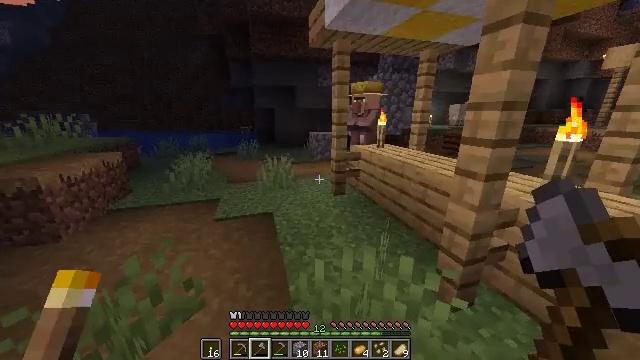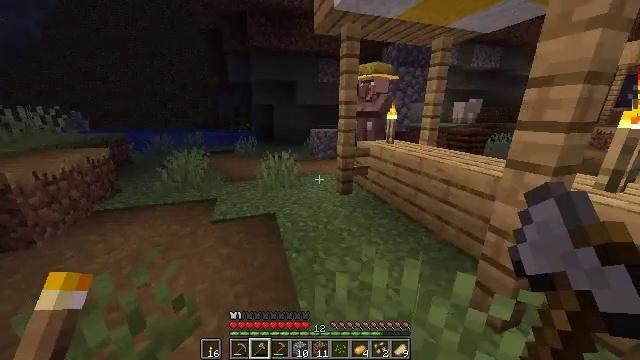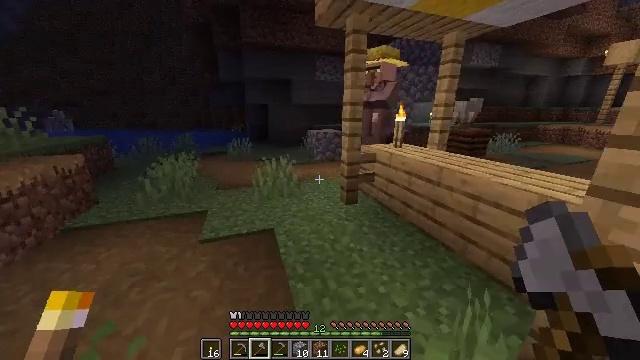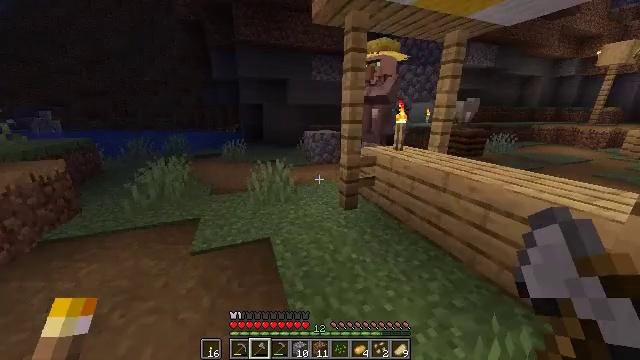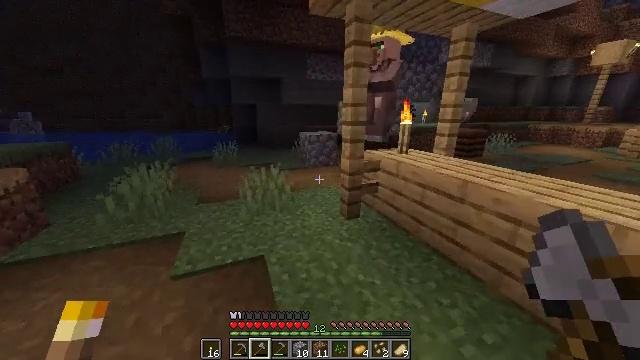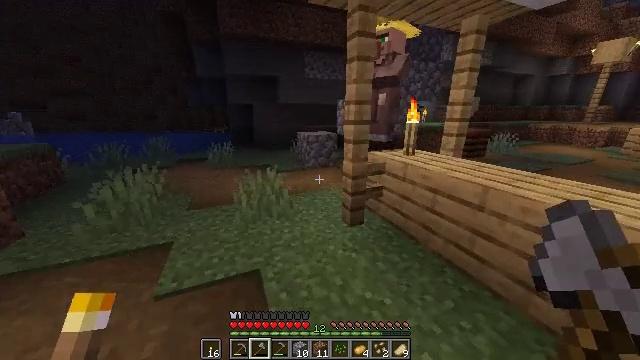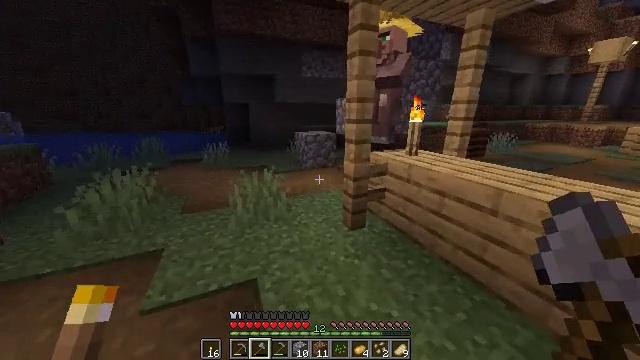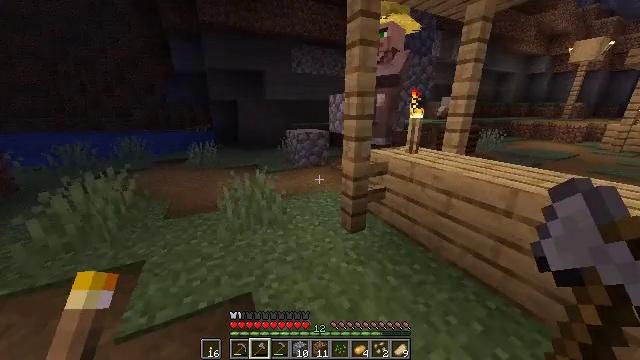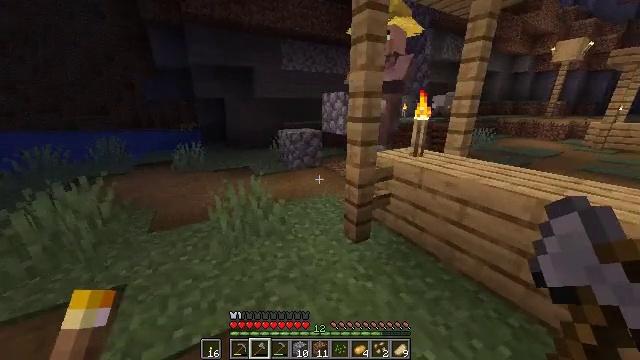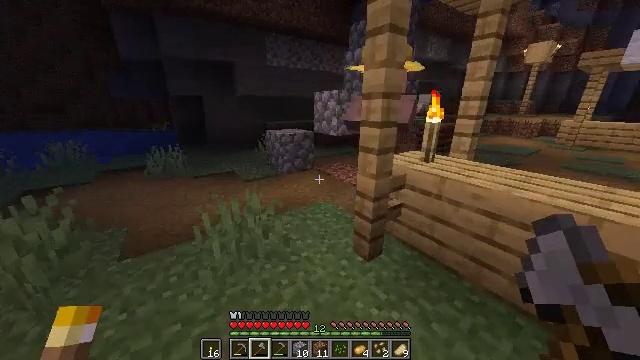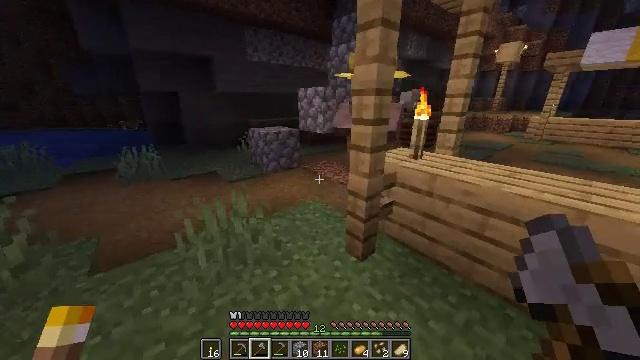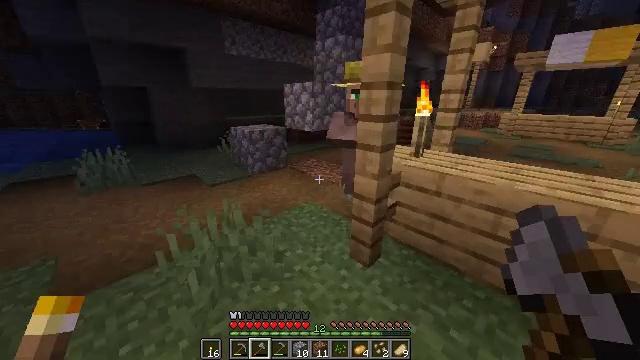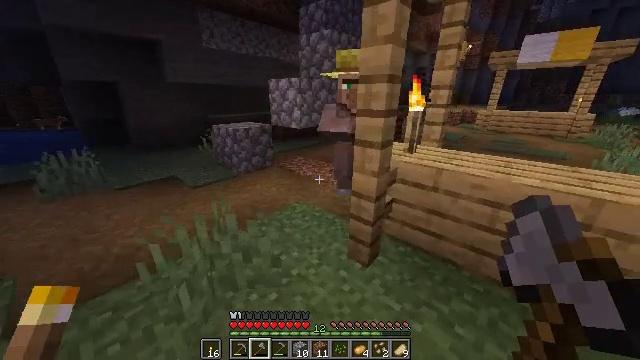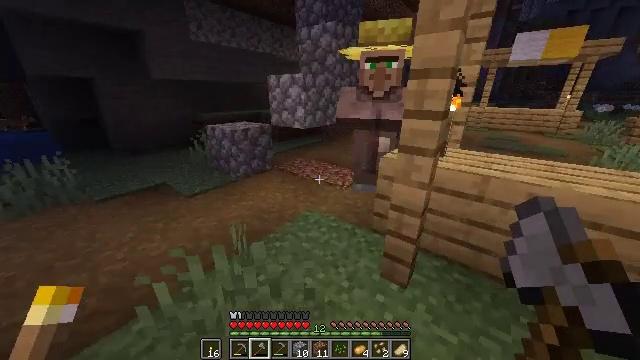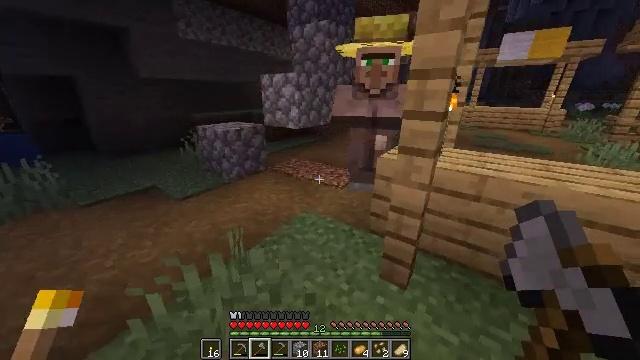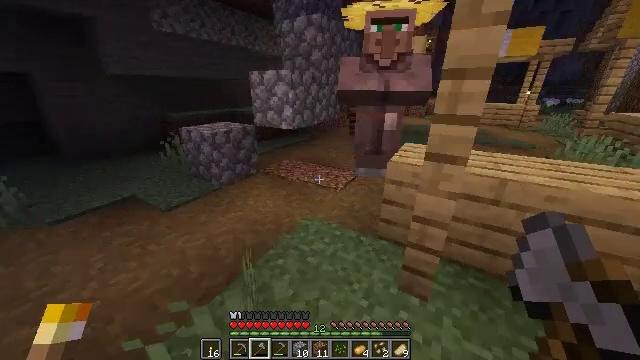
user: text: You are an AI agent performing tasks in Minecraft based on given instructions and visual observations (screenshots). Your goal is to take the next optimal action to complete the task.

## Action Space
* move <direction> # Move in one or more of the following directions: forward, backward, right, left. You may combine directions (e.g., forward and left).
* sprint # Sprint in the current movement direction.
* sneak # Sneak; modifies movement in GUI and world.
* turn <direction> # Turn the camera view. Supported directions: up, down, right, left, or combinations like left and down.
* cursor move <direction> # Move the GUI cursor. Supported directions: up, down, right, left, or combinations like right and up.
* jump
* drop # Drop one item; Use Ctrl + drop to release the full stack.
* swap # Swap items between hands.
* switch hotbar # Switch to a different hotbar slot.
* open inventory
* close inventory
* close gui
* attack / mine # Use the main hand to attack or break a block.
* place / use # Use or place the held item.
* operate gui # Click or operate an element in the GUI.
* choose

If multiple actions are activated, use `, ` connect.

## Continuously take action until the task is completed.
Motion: motion action
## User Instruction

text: Mine the grass path to create a new path.
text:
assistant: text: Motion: move forward, sprint
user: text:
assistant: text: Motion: move forward, sprint, turn right
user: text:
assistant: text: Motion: move forward, sprint, turn right
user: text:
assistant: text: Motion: move forward, sprint, turn right
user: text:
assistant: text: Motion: move forward, sprint
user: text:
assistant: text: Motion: move forward and move left, sprint
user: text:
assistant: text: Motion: move forward and move left, sprint, turn right
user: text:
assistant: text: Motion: move forward and move left, sprint, turn right
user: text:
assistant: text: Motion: move forward and move left, sprint, turn right
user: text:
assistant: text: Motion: move forward and move left, sprint, turn right
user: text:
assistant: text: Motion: move forward and move left, turn right
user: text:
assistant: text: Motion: move forward and move left, turn right
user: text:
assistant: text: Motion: move forward and move left, turn right
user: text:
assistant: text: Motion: move forward and move left, turn right
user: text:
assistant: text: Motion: move forward and move left, turn right
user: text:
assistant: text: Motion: move forward, turn right
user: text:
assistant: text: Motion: turn right
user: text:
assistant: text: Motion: turn right
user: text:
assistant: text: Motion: no_op
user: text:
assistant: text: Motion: no_op
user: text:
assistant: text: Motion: no_op
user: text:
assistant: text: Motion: no_op
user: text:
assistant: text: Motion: turn right
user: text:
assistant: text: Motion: move left
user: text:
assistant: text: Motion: move left, turn right
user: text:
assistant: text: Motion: move left, turn right
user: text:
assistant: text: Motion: move left, turn right
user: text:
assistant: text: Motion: move left, turn right
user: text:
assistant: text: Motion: move left, turn right
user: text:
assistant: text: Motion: move left, turn right